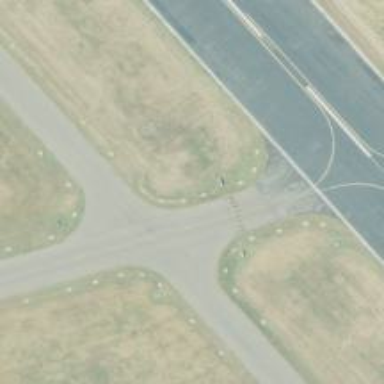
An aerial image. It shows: Image of taxiway at airport.